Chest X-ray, PA view. Patient: 50 years old, sex M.
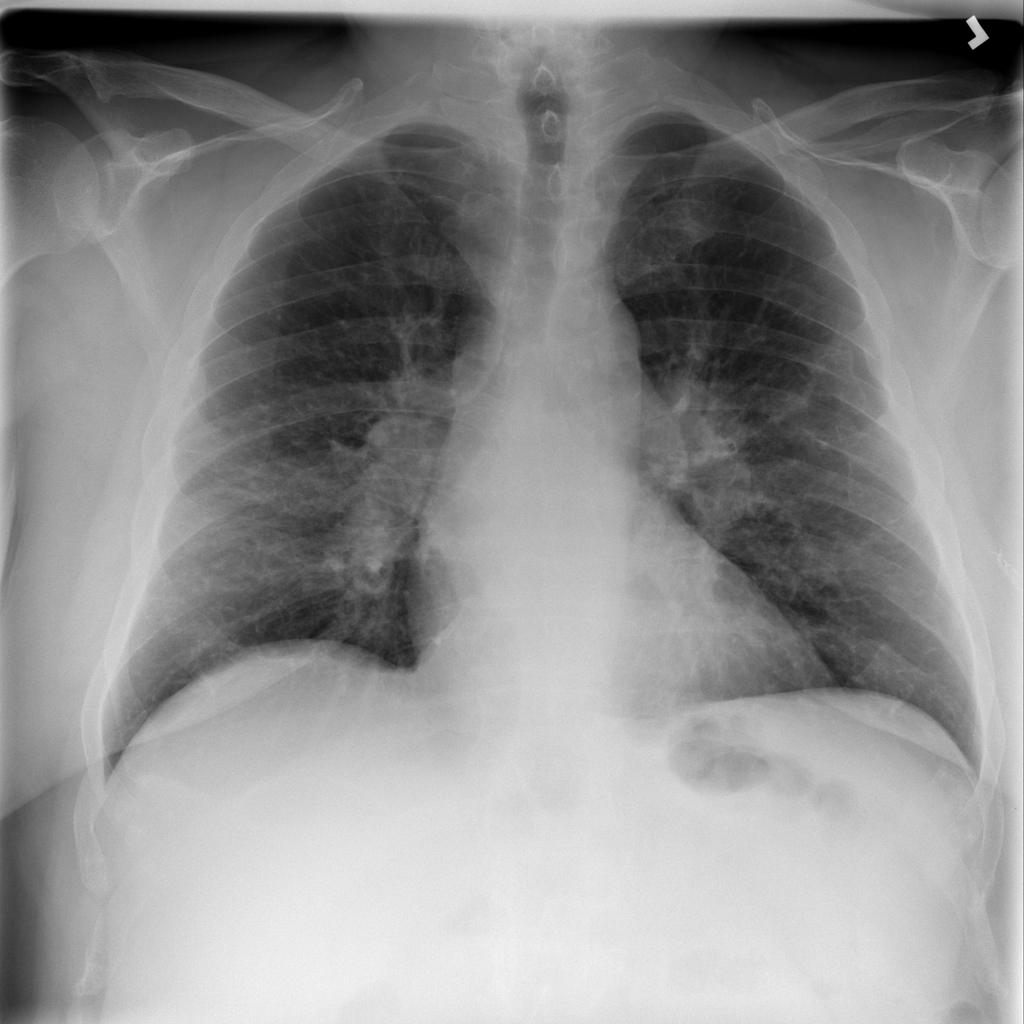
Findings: No Finding